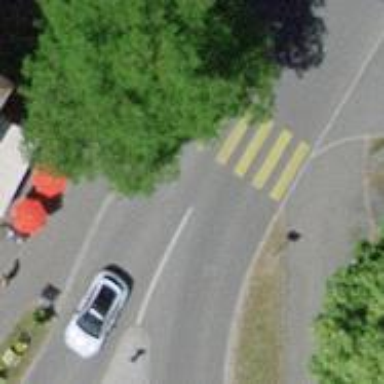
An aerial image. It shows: Uncontrolled zebra crossing on the road.